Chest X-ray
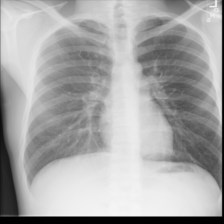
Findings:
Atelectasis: negative
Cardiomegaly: negative
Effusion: negative
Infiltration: negative
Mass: negative
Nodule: negative
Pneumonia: negative
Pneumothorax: negative
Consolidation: negative
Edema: negative
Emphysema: negative
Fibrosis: negative
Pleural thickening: negative
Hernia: negative